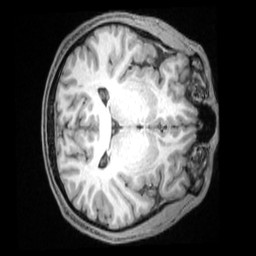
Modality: T1w
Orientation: axial
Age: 26
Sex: male
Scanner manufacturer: siemens
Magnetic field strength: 3 T
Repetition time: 2 s
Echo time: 0.00339 s